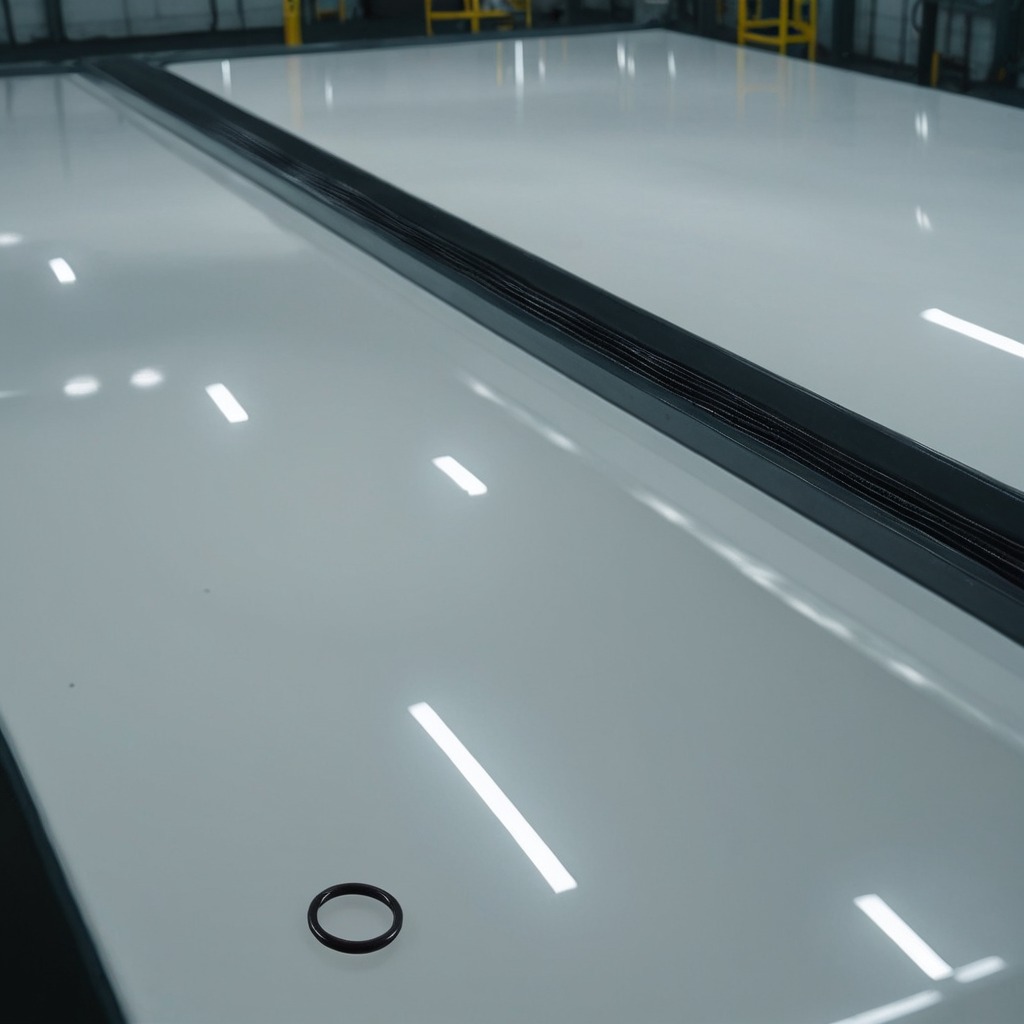
A rubber O-ring lies on a table in a ship maintenance bay industrial lighting.